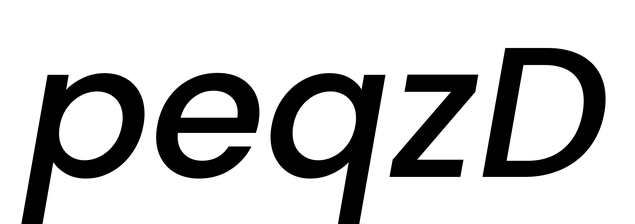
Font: Poppins-MediumItalic